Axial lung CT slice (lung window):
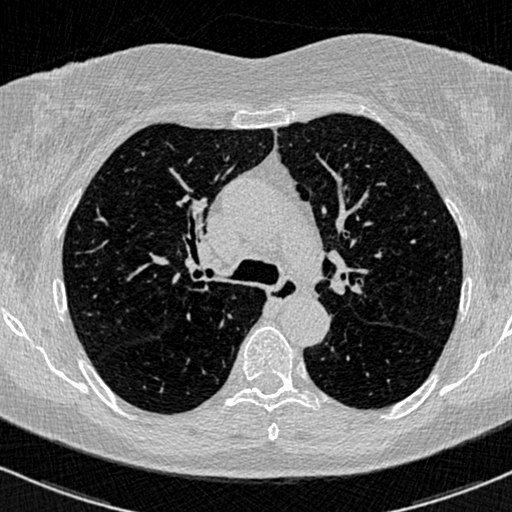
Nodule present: no